Question: What types of insurance are offered?
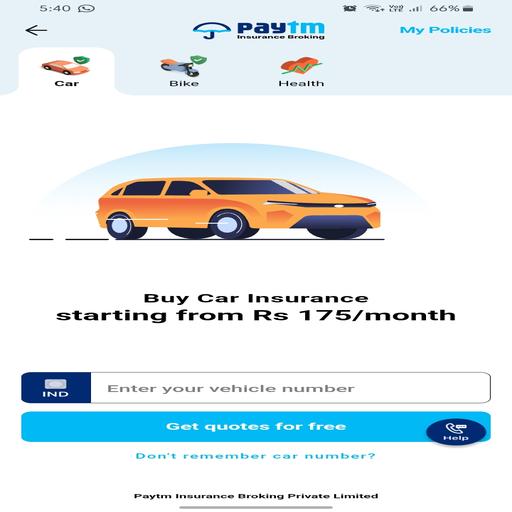
Answer: Car, Bike, Health